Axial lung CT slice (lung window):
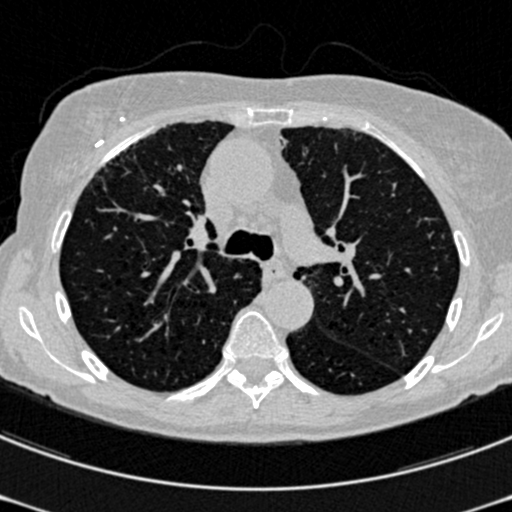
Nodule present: no